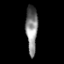
Tissue: prostate
Cell type: T cells
Senescence score: 0.8142
Nuclear area (px): 545
Mean DAPI intensity: 129.277